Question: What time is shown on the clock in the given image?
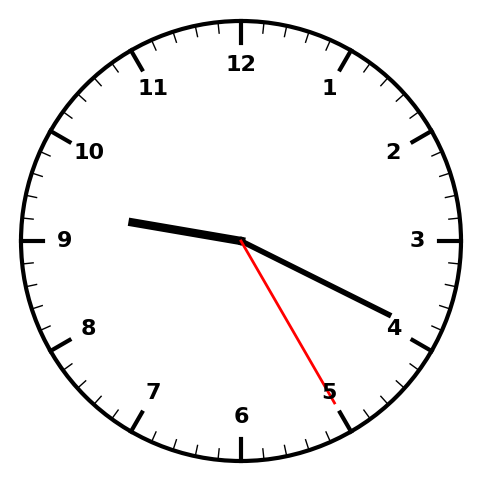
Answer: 09:19:25